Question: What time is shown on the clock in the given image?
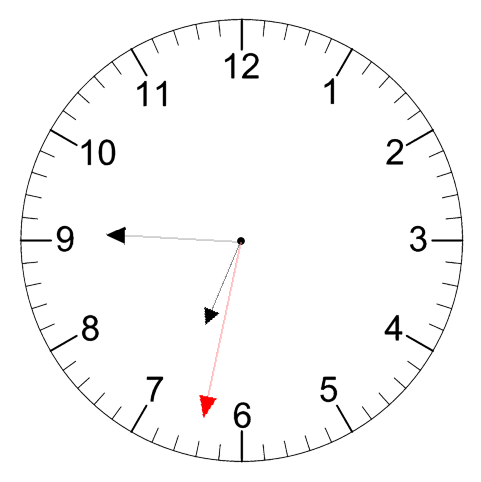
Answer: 06:45:32